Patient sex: M
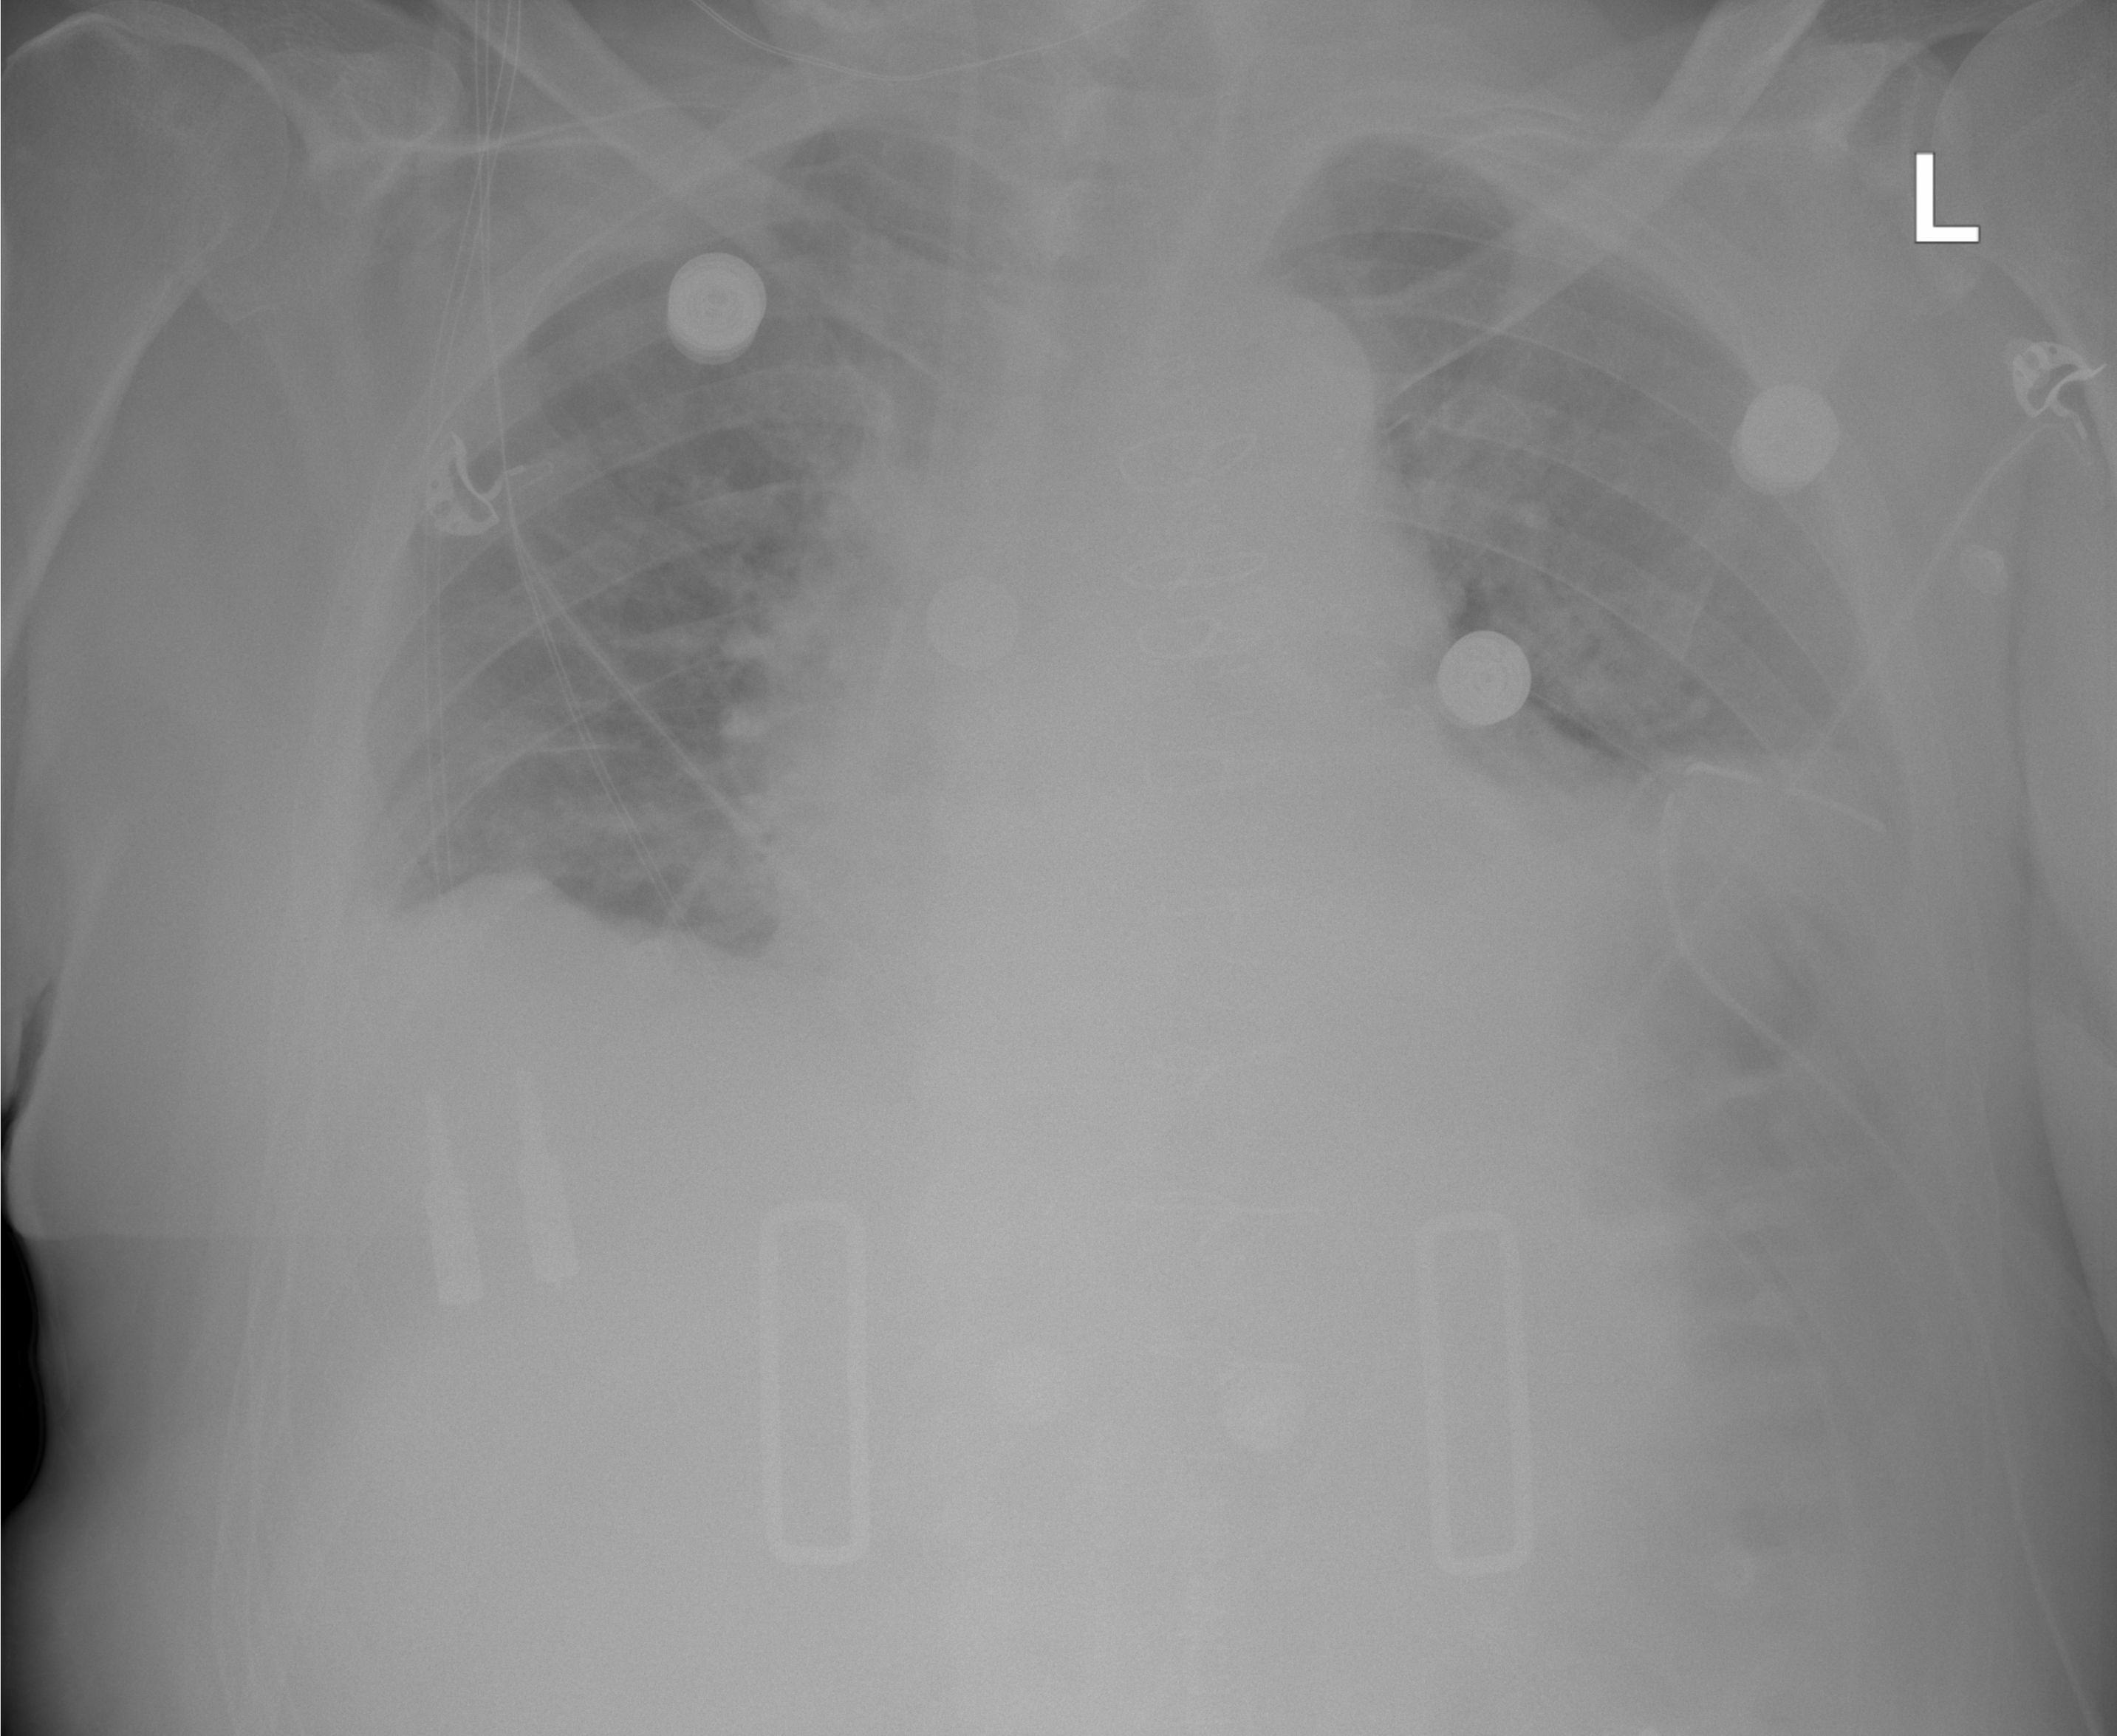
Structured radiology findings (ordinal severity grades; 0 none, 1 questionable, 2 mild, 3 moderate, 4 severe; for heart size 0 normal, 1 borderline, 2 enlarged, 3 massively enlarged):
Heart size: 2
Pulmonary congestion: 0
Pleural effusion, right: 0
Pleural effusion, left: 0
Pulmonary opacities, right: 0
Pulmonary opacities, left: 0
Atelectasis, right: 0
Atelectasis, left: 1